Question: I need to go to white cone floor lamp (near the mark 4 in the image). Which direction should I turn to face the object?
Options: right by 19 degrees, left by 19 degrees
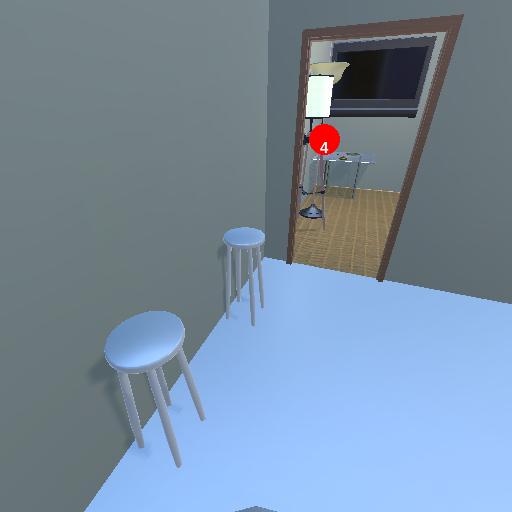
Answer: right by 19 degrees